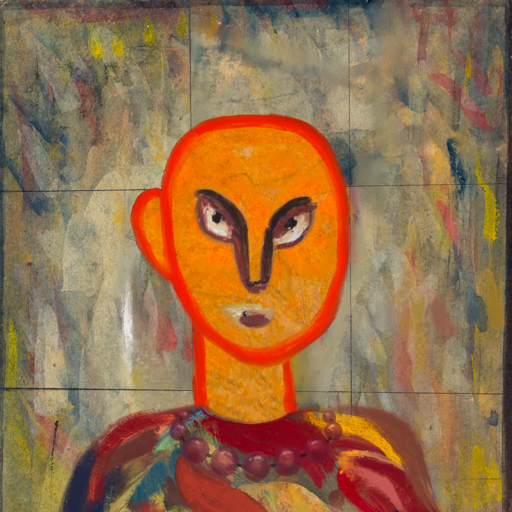
Background: GypsyMother, Head And Neck Front: Sisters, Face Front: After_Raid, Bust: Mother_And_Son_Son, Hair Front: Blank, Head Accessory: Blank, Second Necklace: Blank, Necklace: Irani_2, Baby: Blank